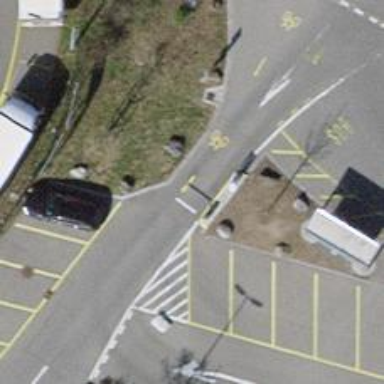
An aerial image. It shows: Lift gate barrier.